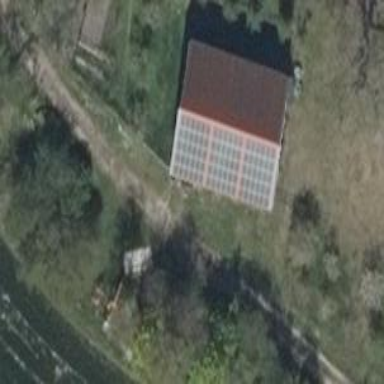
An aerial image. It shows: Solar photovoltaic panel generator producing electricity as small installation.